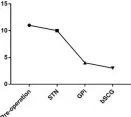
(H) Comparison of UPDRS-IV score in 4 conditions (pre-surgery, GPi stimulation, STN stimulation, and combined GPi and STN stimulation).
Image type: pathology (immunostaining)